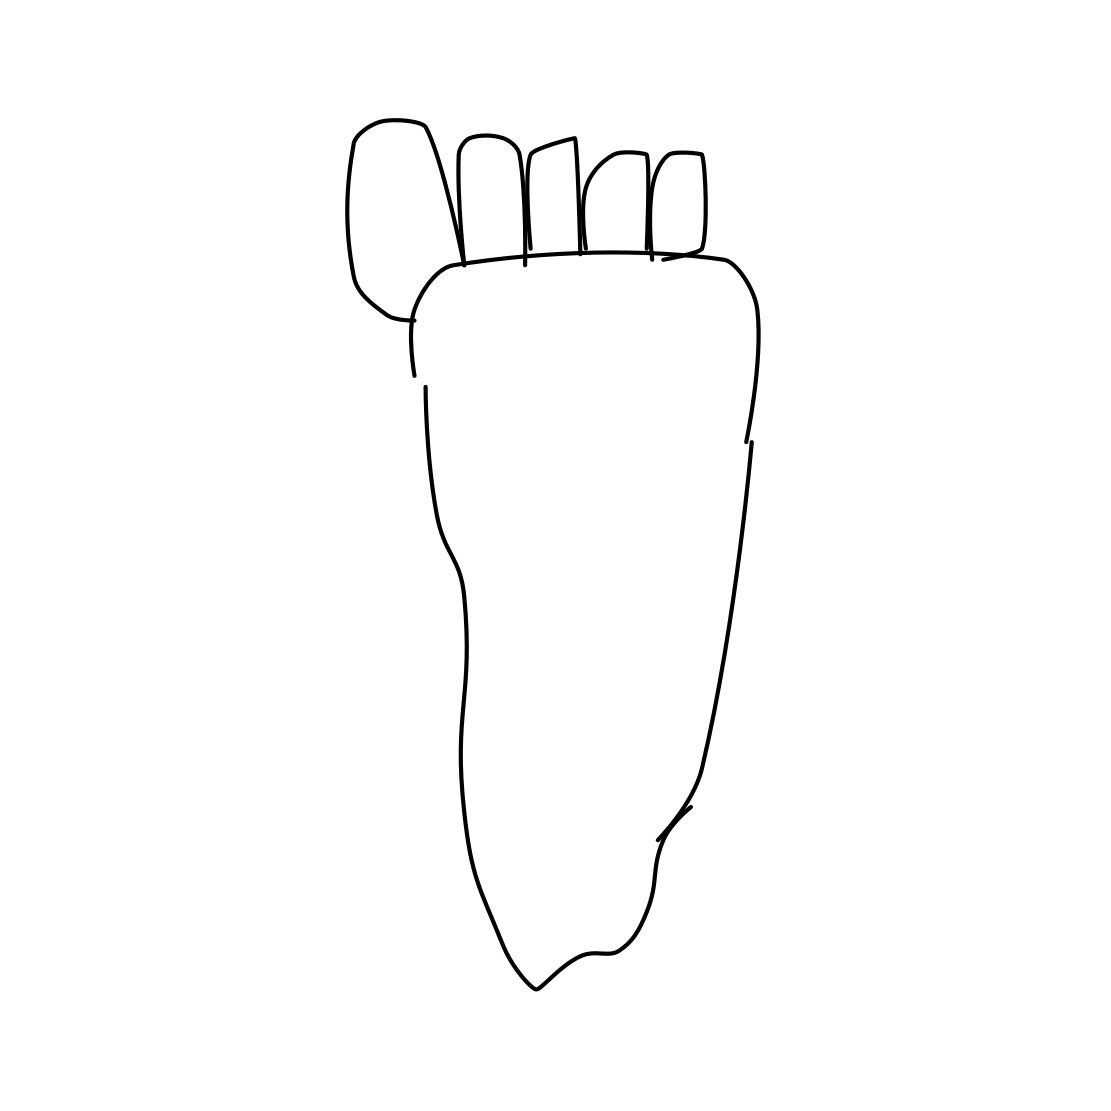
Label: foot